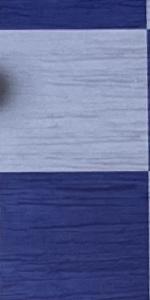
Label: Empty